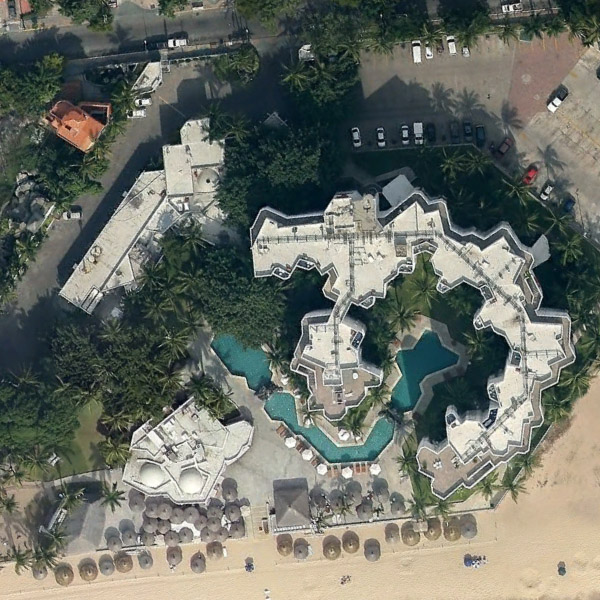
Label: Resort